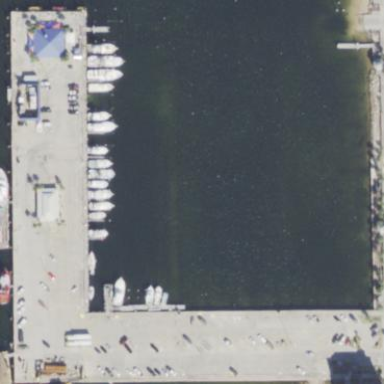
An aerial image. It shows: Marina area for leisure land.